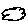
Label: cloud